Interaction volume radius: 5 \u00c5
Interaction volume height: 15 \u00c5
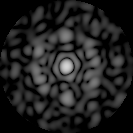
Disorder parameter: 0.7529